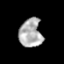
Tissue: prostate
Cell type: T cells
Senescence score: 0.2788
Nuclear area (px): 642
Mean DAPI intensity: 173.933